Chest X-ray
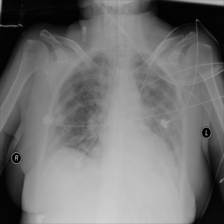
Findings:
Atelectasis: negative
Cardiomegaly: negative
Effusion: negative
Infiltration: negative
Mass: negative
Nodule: negative
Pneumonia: negative
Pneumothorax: negative
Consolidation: negative
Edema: negative
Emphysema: negative
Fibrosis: negative
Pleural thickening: negative
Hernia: negative